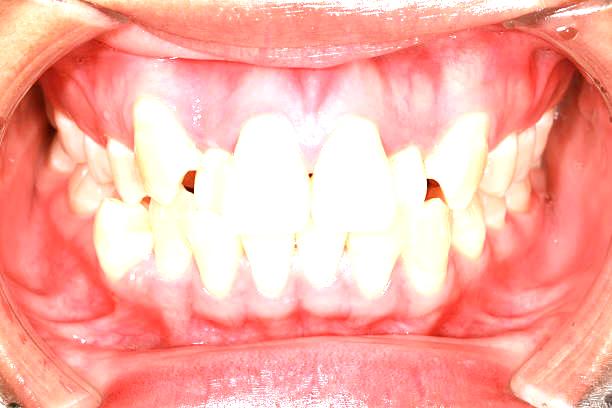
Condition: Gingivitis